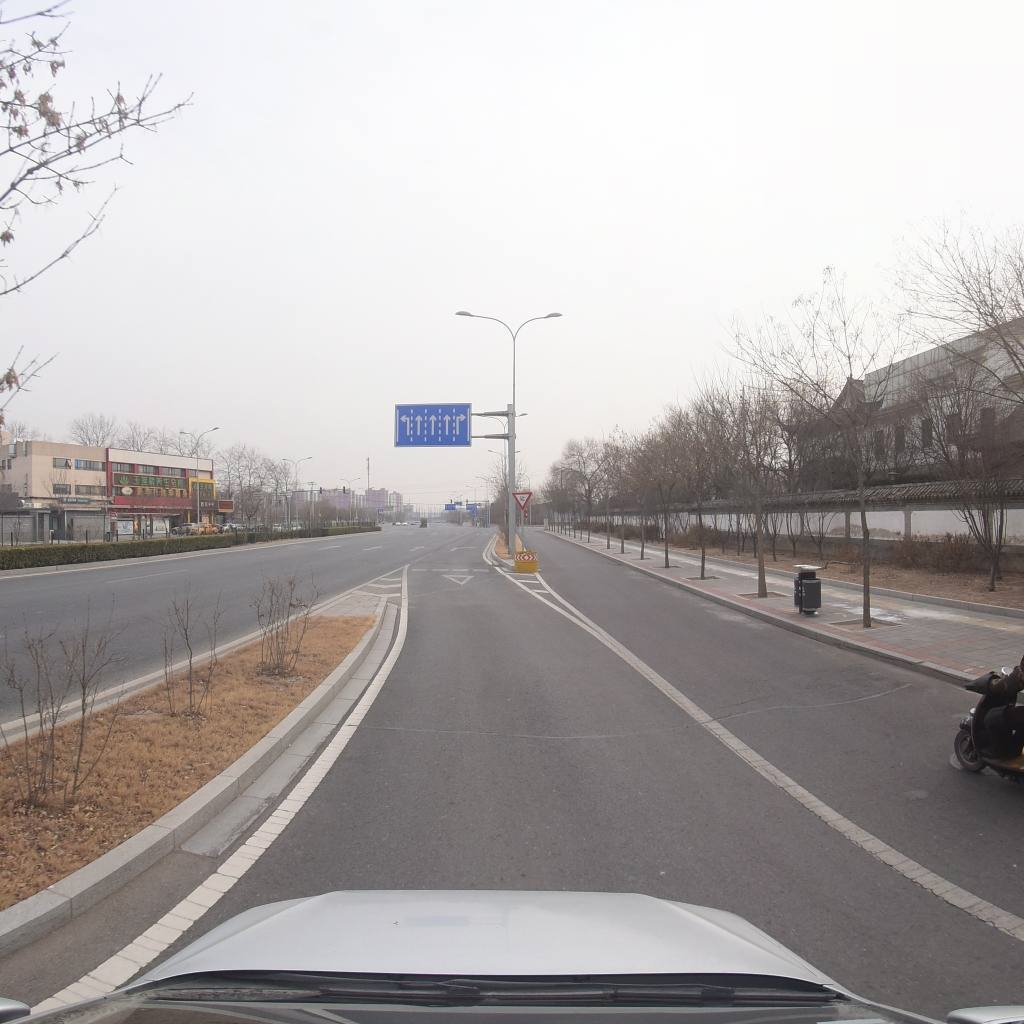
Region: Fengtai
Road damage annotations: transverse patch